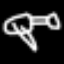
Label: airplane